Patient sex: M
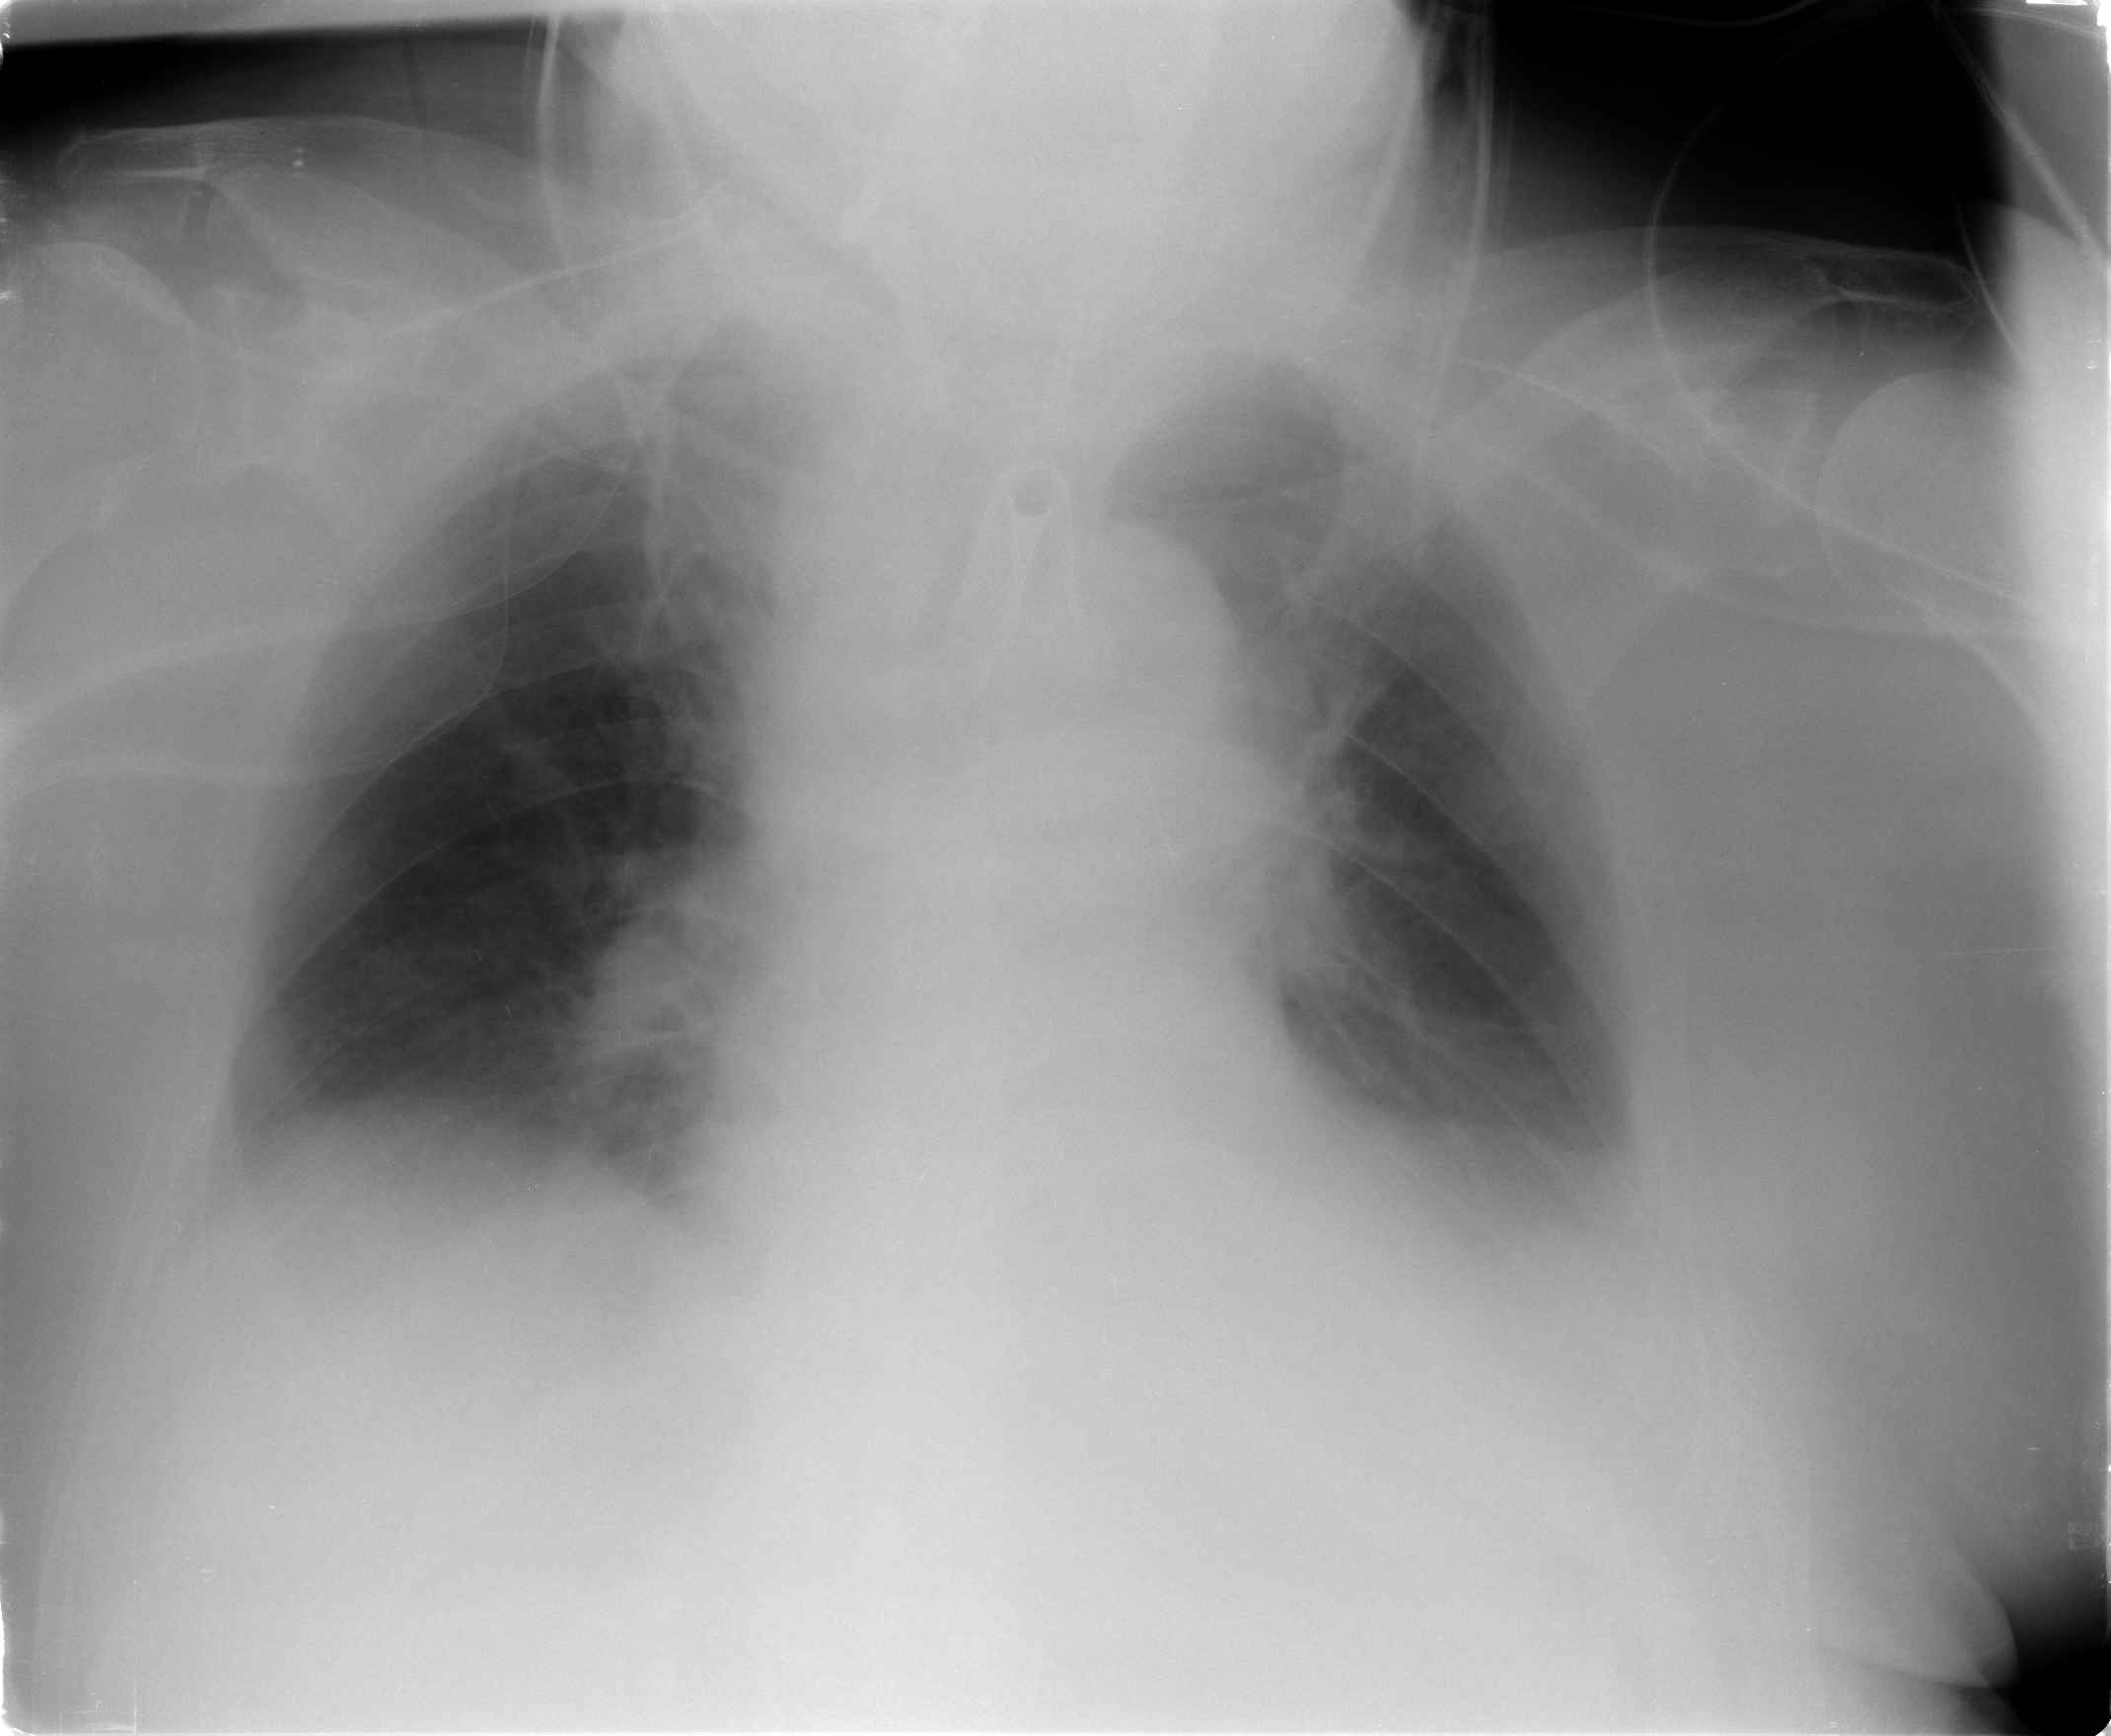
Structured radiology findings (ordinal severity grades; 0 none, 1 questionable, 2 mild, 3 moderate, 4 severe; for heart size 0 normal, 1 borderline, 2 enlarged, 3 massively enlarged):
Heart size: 0
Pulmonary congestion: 0
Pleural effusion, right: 1
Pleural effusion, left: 2
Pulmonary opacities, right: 0
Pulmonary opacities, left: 0
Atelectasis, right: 2
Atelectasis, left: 2